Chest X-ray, PA view. Patient: 61 years old, sex M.
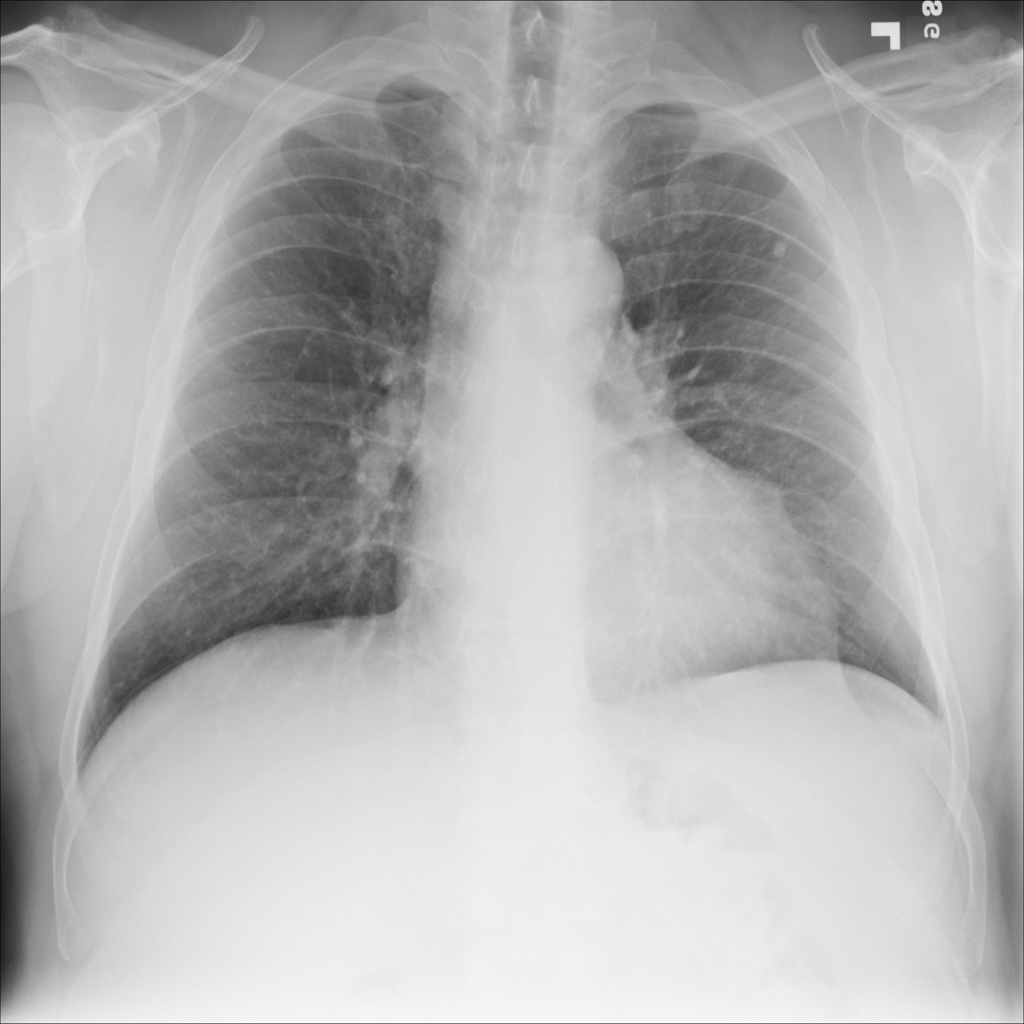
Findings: No Finding